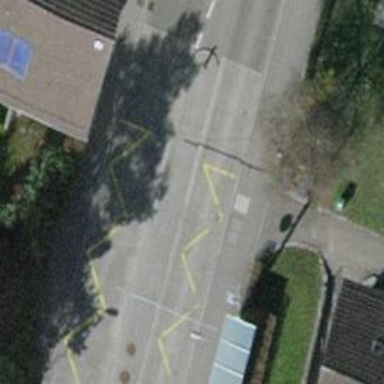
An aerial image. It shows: Bus stop for trolleybuses with designated stop position for public transport.